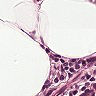
Metastatic tissue present: no